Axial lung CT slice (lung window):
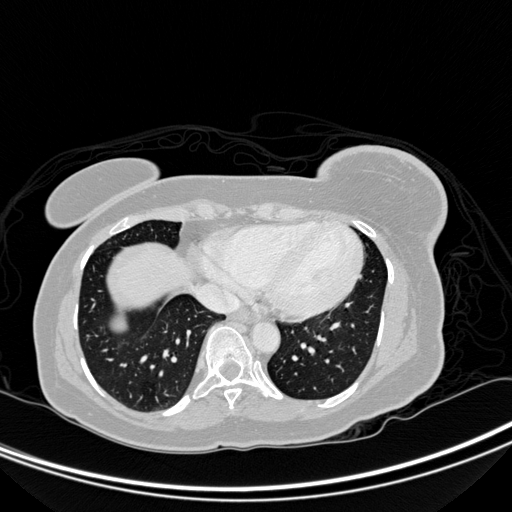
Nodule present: no